Question: ?
I was trying to figure out a 'Warning: Attempt to present VC2 on VC1 whose view is not in the window hierarchy!'
By using some println() tests, I found that my VC2 is being presented twice.
P1long:UILongPressGestureRecognizer located on VC1's MainView

When long press done on 'P1' of VC1
'''
@IBAction func PresentPlayerInfo(sender: UIGestureRecognizer){
var loc = sender.locationInView(self.view)
var segueSwitch = 0
if (CGRectContainsPoint(self.P1.frame, lock))
{ tappedView = self.P1; segueSwitch = 1 }
else if (CGRectContainsPoint(self.ReDeal.frame, lock))
{ tappedView = self.ReDeal; segueSwitch = 2 }
if segueSwitch == 1
{ performSegueWithIdentifier("PlayersTable", sender: self)
println("PlayersTable") }
else if segueSwitch == 2
{ self.viewDidLoad() }
}
'''
---
Console output:
'PlayersTable PlayersTable Warning: Attempt to present <iPro_Poker_HH_swift.VC2: 0x14555470> on <iPro_Poker_HH_swift.VC1: 0x153a2600> whose view is not in the window hierarchy!'
Why is my LongPress acting twice.
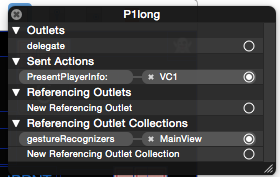
Answer: You should handle long press gesture recognizer's state. UILongPressGestureRecognizer's action invokes on it's state changes. So you are receiving it first time when state == UIGestureRecognizerStateBegan and second time when its UIGestureRecognizerStateEnded.
You need something like:
'''
if (recognizer.state == UIGestureRecognizerStateEnded)
{
//your action
}
'''